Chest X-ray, PA view. Patient: 60 years old, sex M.
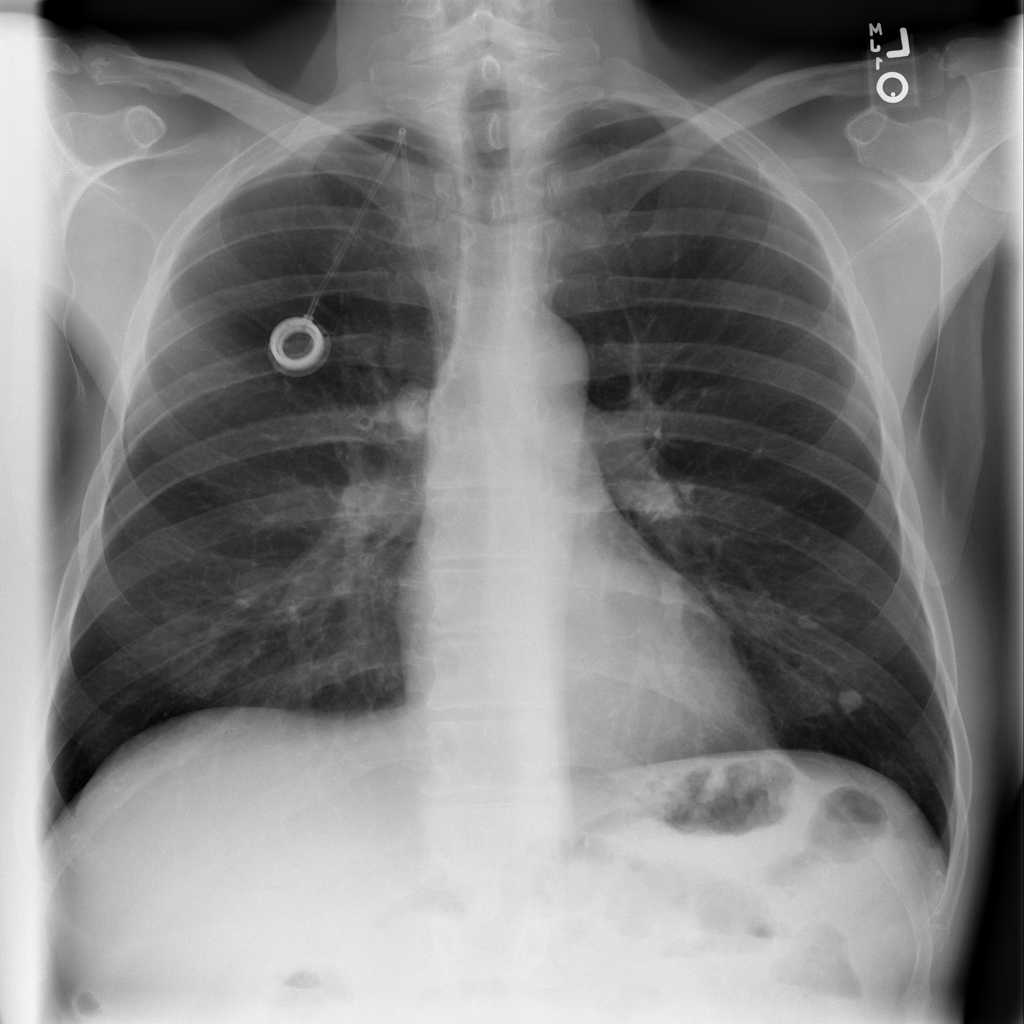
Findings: No Finding